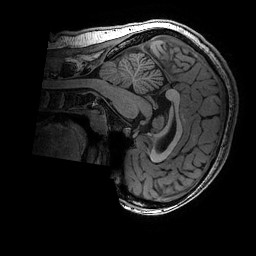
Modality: T1w
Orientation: sagittal
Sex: female
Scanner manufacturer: ge
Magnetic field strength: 3 T
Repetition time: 0.007664 s
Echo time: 0.00342 s